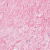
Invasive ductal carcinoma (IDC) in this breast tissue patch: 0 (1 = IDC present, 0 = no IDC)